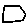
Label: hexagon